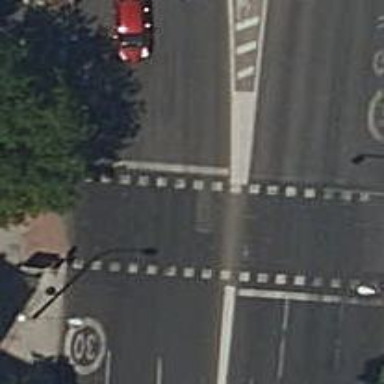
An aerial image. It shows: Traffic signals at road crossing.